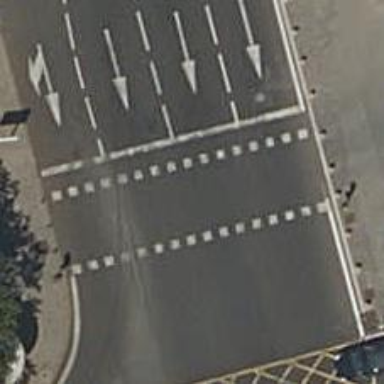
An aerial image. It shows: Road crossing with traffic signals.